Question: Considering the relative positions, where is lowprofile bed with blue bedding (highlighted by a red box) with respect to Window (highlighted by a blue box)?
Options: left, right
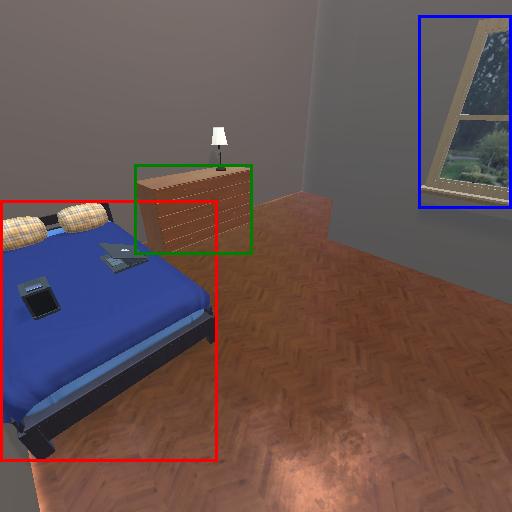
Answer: left